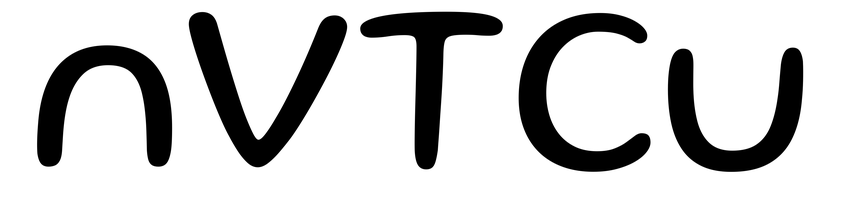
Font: Gluten_Light